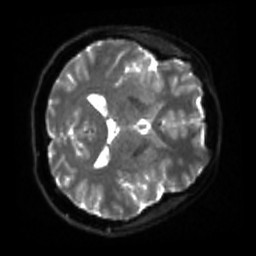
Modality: sbref
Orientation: axial
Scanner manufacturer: siemens
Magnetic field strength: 3 T
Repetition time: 4 s
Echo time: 0.0594 s